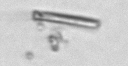
Label: fiber_TAG_external_detritus